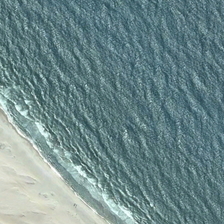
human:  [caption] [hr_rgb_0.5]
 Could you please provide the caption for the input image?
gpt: the beach is very broad and sandy .

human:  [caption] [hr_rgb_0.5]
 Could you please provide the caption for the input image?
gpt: the ocean in front of the beach is very broad .

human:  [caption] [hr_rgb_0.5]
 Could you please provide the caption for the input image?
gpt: the ocean in front of the beach is very broad .

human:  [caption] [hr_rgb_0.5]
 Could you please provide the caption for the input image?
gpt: the beach is very broad and sandy .

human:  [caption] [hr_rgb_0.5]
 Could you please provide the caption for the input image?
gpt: the ocean in front of the beach is very broad .